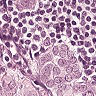
Metastatic tissue present: yes